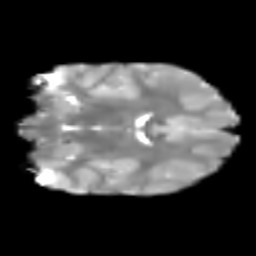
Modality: T2w
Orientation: coronal
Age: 7
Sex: male
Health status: healthy